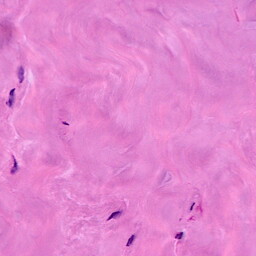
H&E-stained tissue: Breast